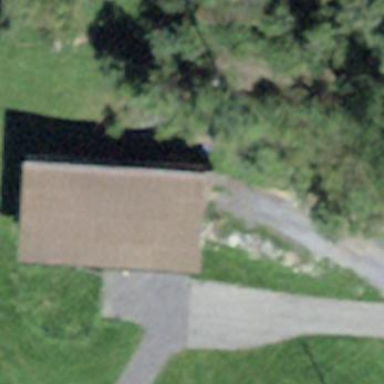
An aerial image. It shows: Rural barn.